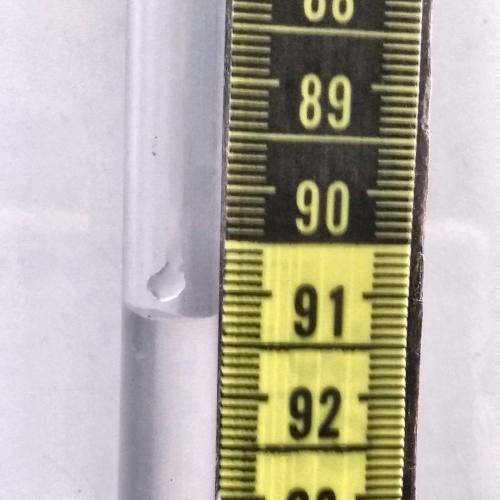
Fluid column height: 91.2 cm